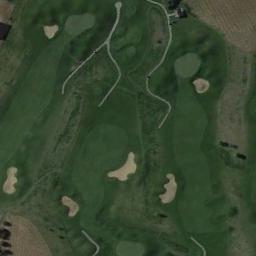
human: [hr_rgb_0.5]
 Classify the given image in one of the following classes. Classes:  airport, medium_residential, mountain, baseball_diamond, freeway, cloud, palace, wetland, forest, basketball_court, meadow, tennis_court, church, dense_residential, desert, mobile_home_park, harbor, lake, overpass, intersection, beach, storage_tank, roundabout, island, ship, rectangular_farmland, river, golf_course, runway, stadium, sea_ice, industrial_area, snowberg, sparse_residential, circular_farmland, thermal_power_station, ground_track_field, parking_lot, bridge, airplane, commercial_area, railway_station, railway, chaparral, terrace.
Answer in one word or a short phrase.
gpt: golf_course